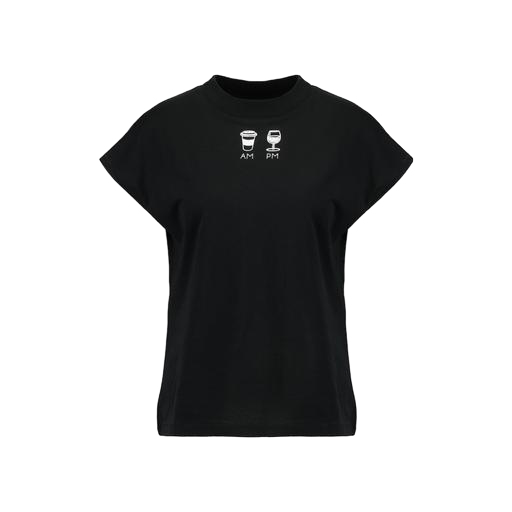
black plus size coffee tee, black women's kocktail choupette tshirt, black skinny latte tee, white background